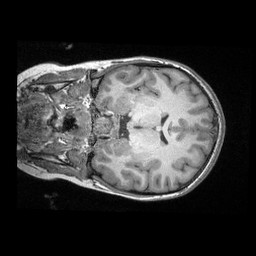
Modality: T1w
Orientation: coronal
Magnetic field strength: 3 T